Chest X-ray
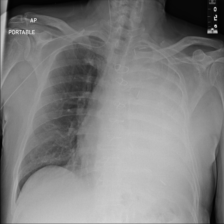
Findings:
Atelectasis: negative
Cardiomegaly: negative
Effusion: negative
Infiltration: negative
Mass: negative
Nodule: negative
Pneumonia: negative
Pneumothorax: negative
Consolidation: negative
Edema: negative
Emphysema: negative
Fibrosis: negative
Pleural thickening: negative
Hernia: negative